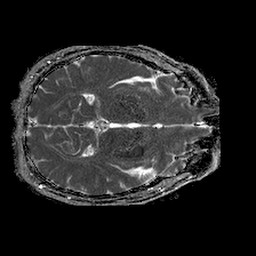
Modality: ADC
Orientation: axial
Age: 66
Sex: male
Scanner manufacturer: philips
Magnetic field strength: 1.5 T
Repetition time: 4.6 s
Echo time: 0.08528 s